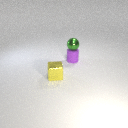
small yellow metal cube to the left of small purple rubber cylinder